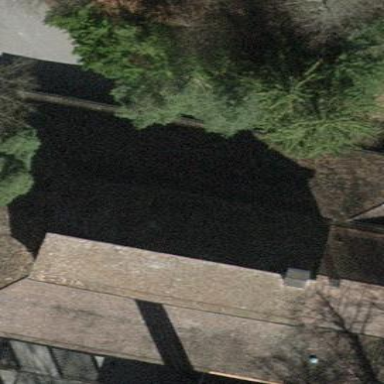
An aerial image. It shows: View of roof of building.